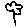
Label: tree